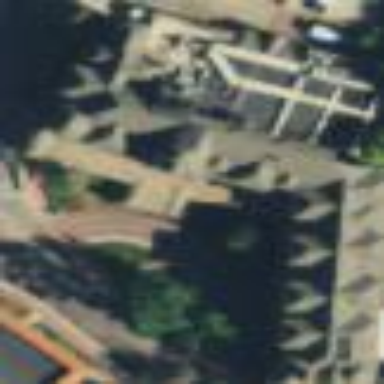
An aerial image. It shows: Hotel building.